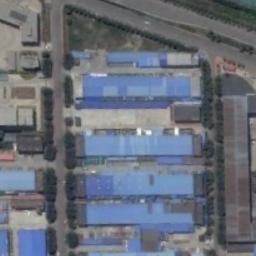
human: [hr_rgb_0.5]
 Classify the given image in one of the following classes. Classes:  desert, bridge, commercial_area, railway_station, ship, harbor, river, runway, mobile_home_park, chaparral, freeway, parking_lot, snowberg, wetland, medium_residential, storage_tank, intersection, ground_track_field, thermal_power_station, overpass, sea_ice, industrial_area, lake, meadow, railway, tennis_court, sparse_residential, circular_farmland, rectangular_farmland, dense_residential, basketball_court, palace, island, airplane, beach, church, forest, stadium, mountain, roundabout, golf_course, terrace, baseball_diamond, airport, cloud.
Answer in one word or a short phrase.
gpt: industrial_area